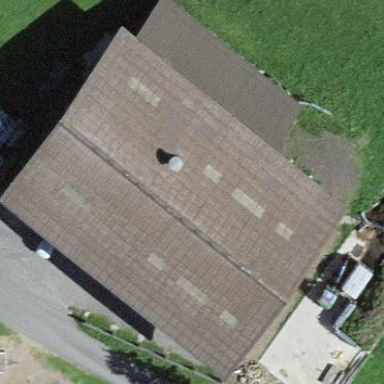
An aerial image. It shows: Rural barn.